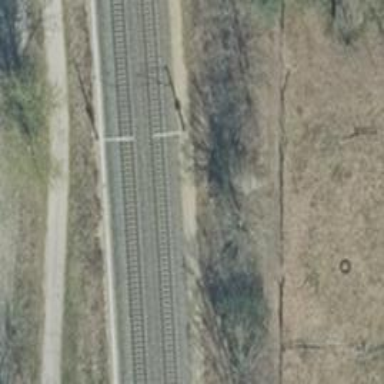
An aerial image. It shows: Milestone along the railway track with catenary mast.